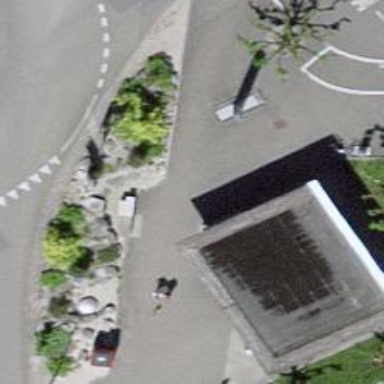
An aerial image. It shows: Public bookcase.